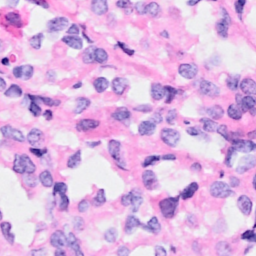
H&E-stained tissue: Breast